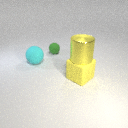
small green rubber sphere behind large cyan rubber sphere